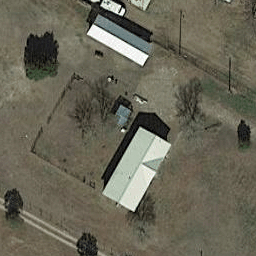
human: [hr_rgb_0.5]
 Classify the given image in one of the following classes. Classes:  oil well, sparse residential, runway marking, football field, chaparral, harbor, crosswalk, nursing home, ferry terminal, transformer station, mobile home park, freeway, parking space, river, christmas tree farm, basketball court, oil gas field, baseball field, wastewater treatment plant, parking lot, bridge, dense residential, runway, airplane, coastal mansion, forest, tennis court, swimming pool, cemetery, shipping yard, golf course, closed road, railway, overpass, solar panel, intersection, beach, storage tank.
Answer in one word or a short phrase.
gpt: sparse residential